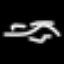
Label: line